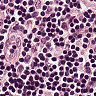
Metastatic tissue present: no